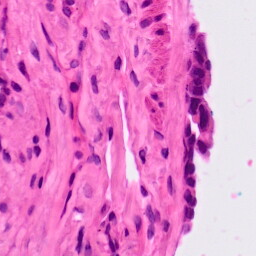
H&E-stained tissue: Lung